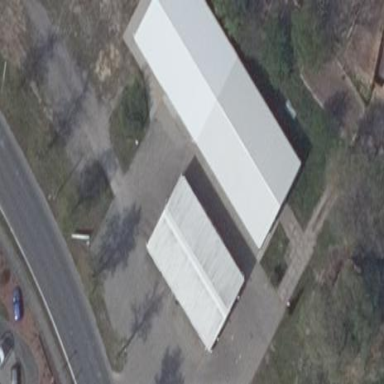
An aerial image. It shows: Building serving as car wash facility.